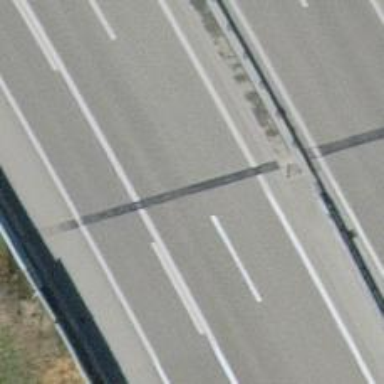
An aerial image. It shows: Motorway bridge with asphalt surface.